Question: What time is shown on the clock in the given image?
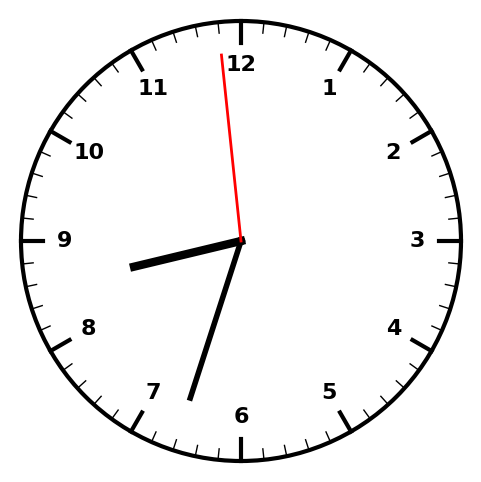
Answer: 08:32:59